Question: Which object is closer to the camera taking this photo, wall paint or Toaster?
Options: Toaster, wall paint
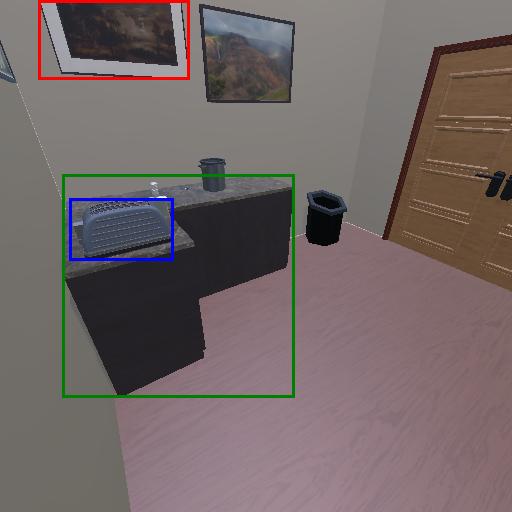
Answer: Toaster